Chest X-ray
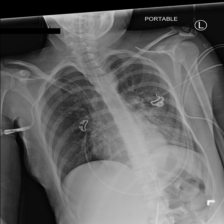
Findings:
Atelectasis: negative
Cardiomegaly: negative
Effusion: negative
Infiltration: negative
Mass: negative
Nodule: negative
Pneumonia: negative
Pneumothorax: negative
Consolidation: negative
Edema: negative
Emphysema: negative
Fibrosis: negative
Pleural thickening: negative
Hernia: negative